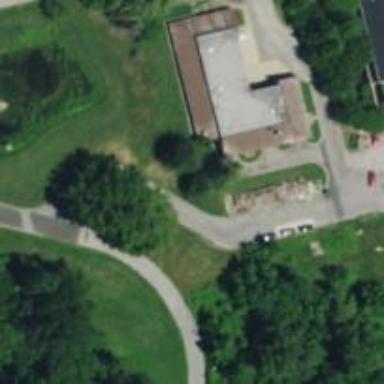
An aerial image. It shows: Disc golf tee area.